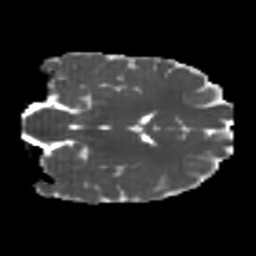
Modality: MD
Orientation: coronal
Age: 21
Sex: female
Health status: healthy
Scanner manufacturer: philips
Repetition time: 7.384 s
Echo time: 0.08599 s